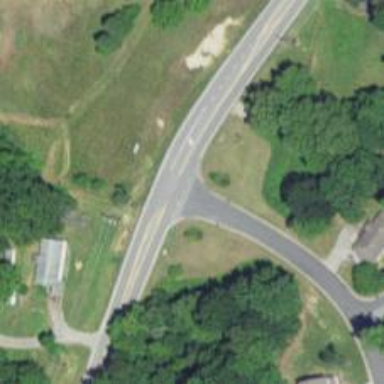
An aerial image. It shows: Stop road.